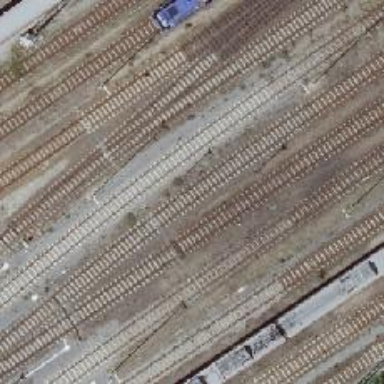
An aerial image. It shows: Railway signal.